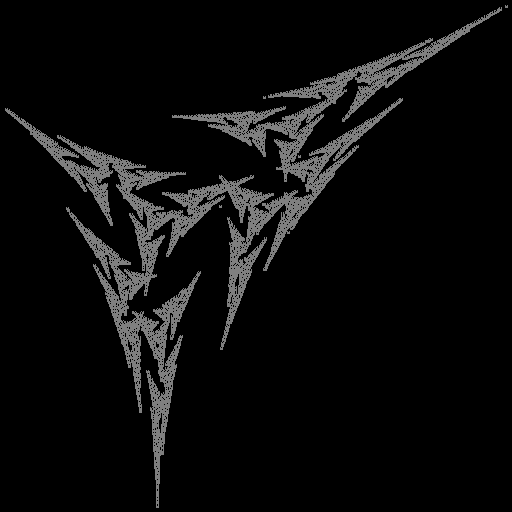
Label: snowcap